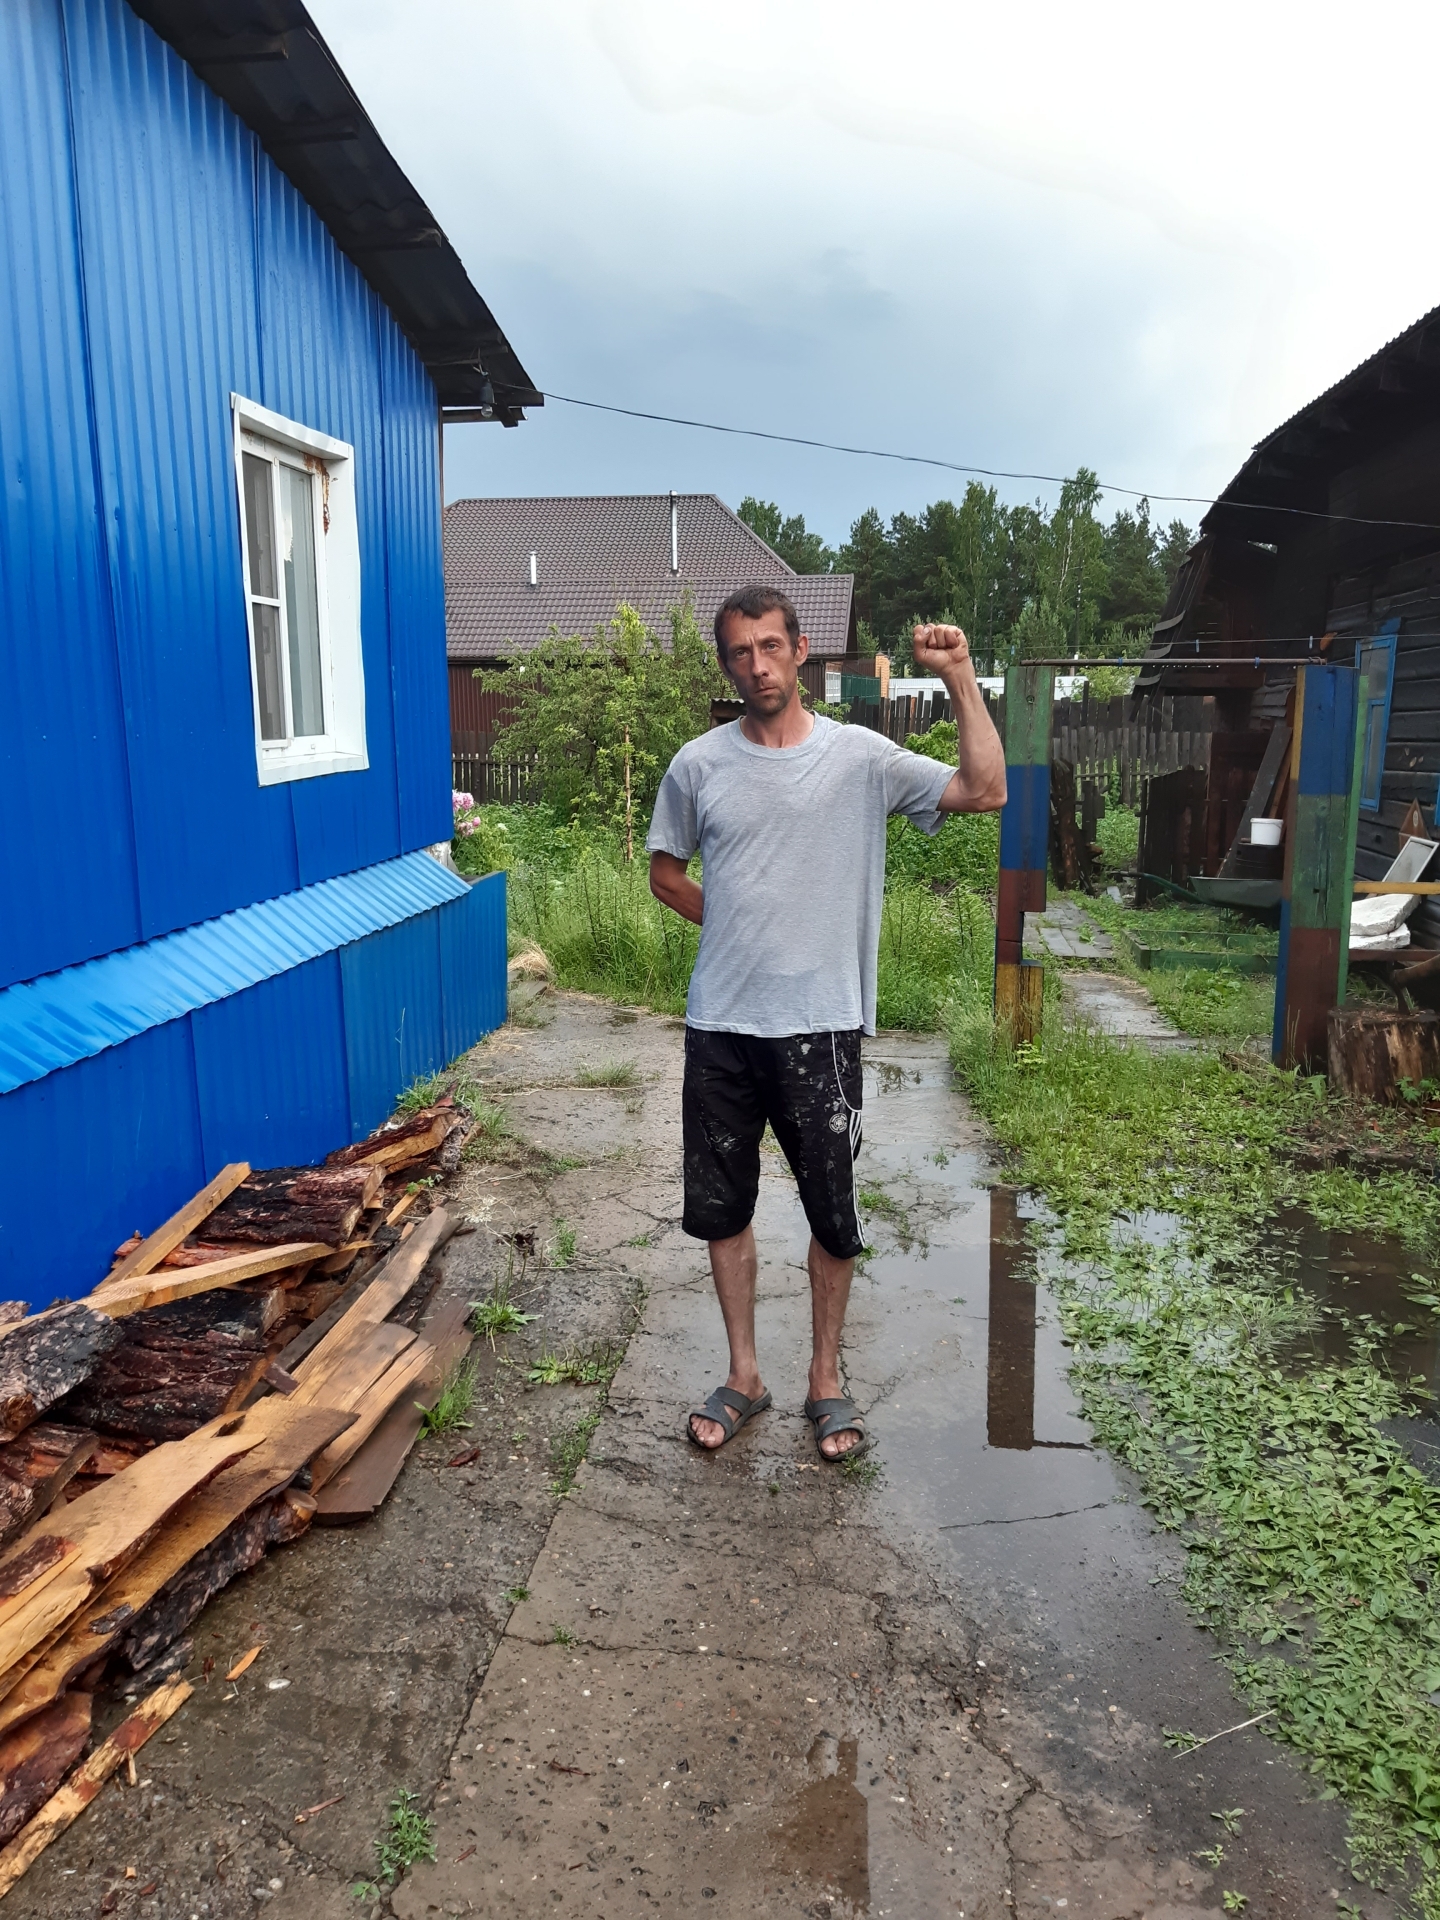
Label: clear